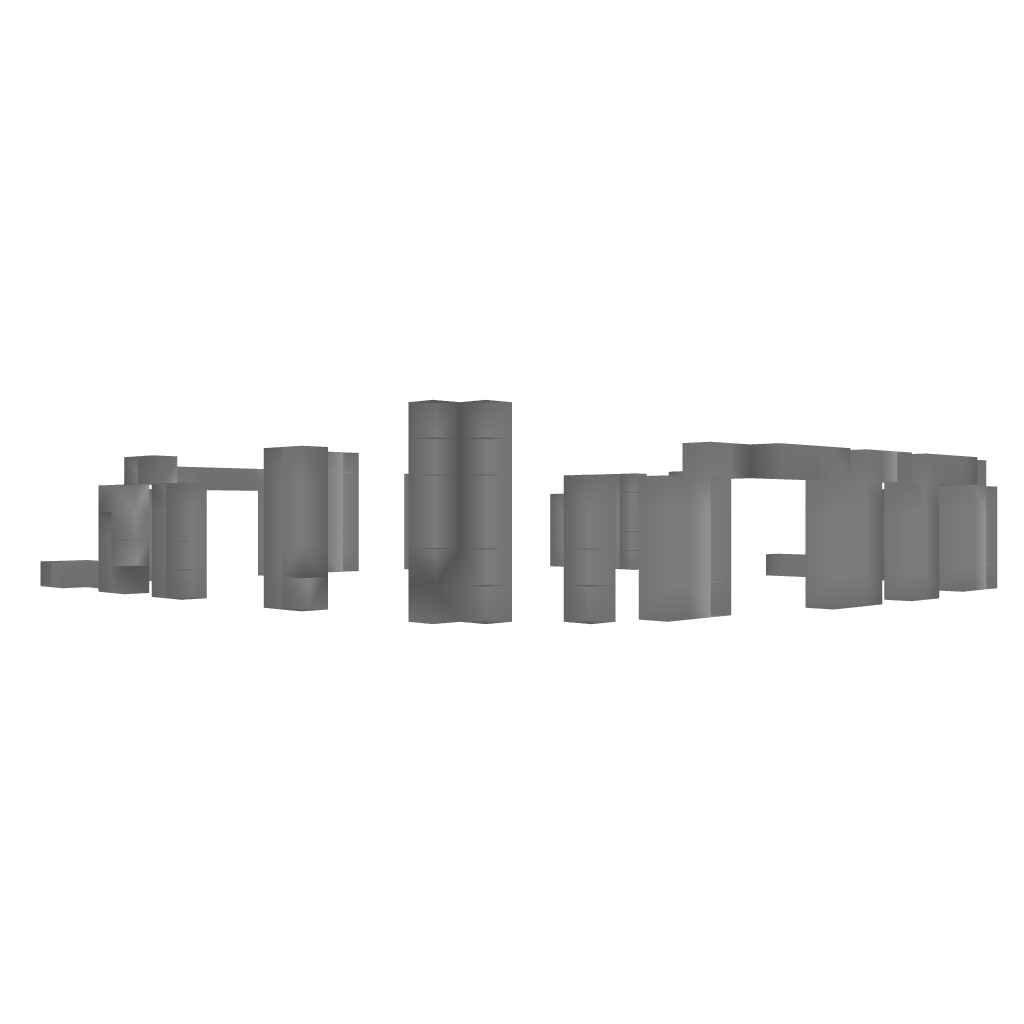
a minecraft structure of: Stonehenge